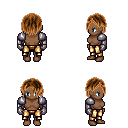
a pixel art fantasy rpg character, female body template, human, dark skin, steel arm armor, gold greaves, brown bangs hairstyle, metal gloves, four views (front, back, left, right), 2x2 character sprite sheet, small pixel art, hard edges, no anti-aliasing